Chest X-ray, AP view. Patient: 59 years old, sex M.
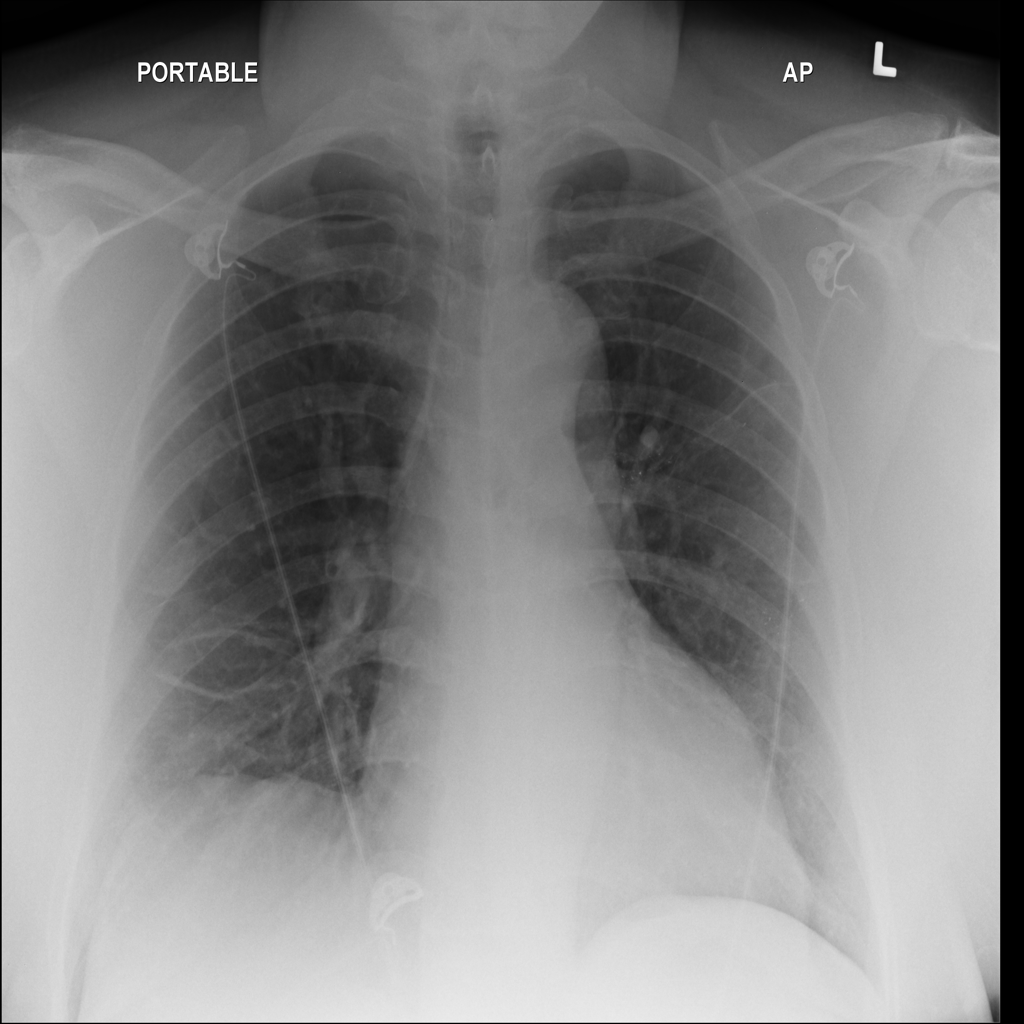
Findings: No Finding